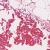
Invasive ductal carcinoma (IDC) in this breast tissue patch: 0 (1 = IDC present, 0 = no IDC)